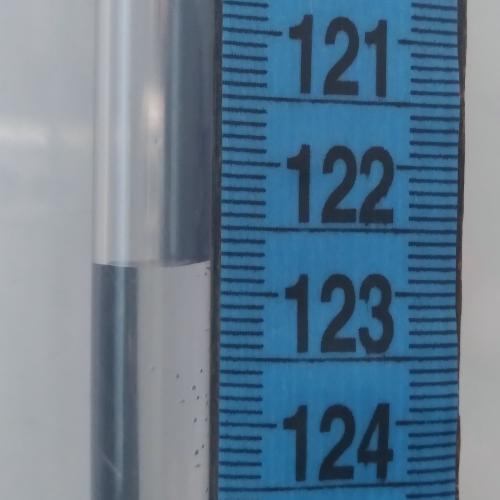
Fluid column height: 122.8 cm